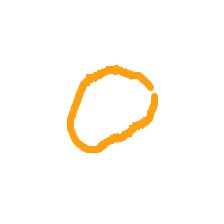
Shape: circle